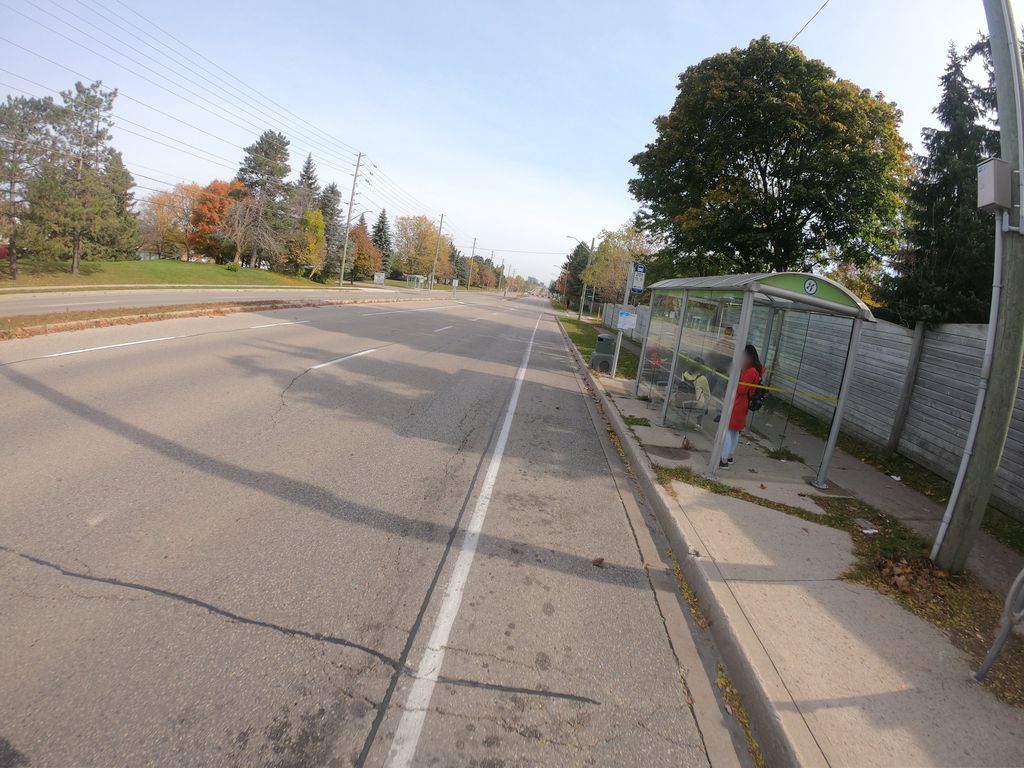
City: kitchener-waterloo